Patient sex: F
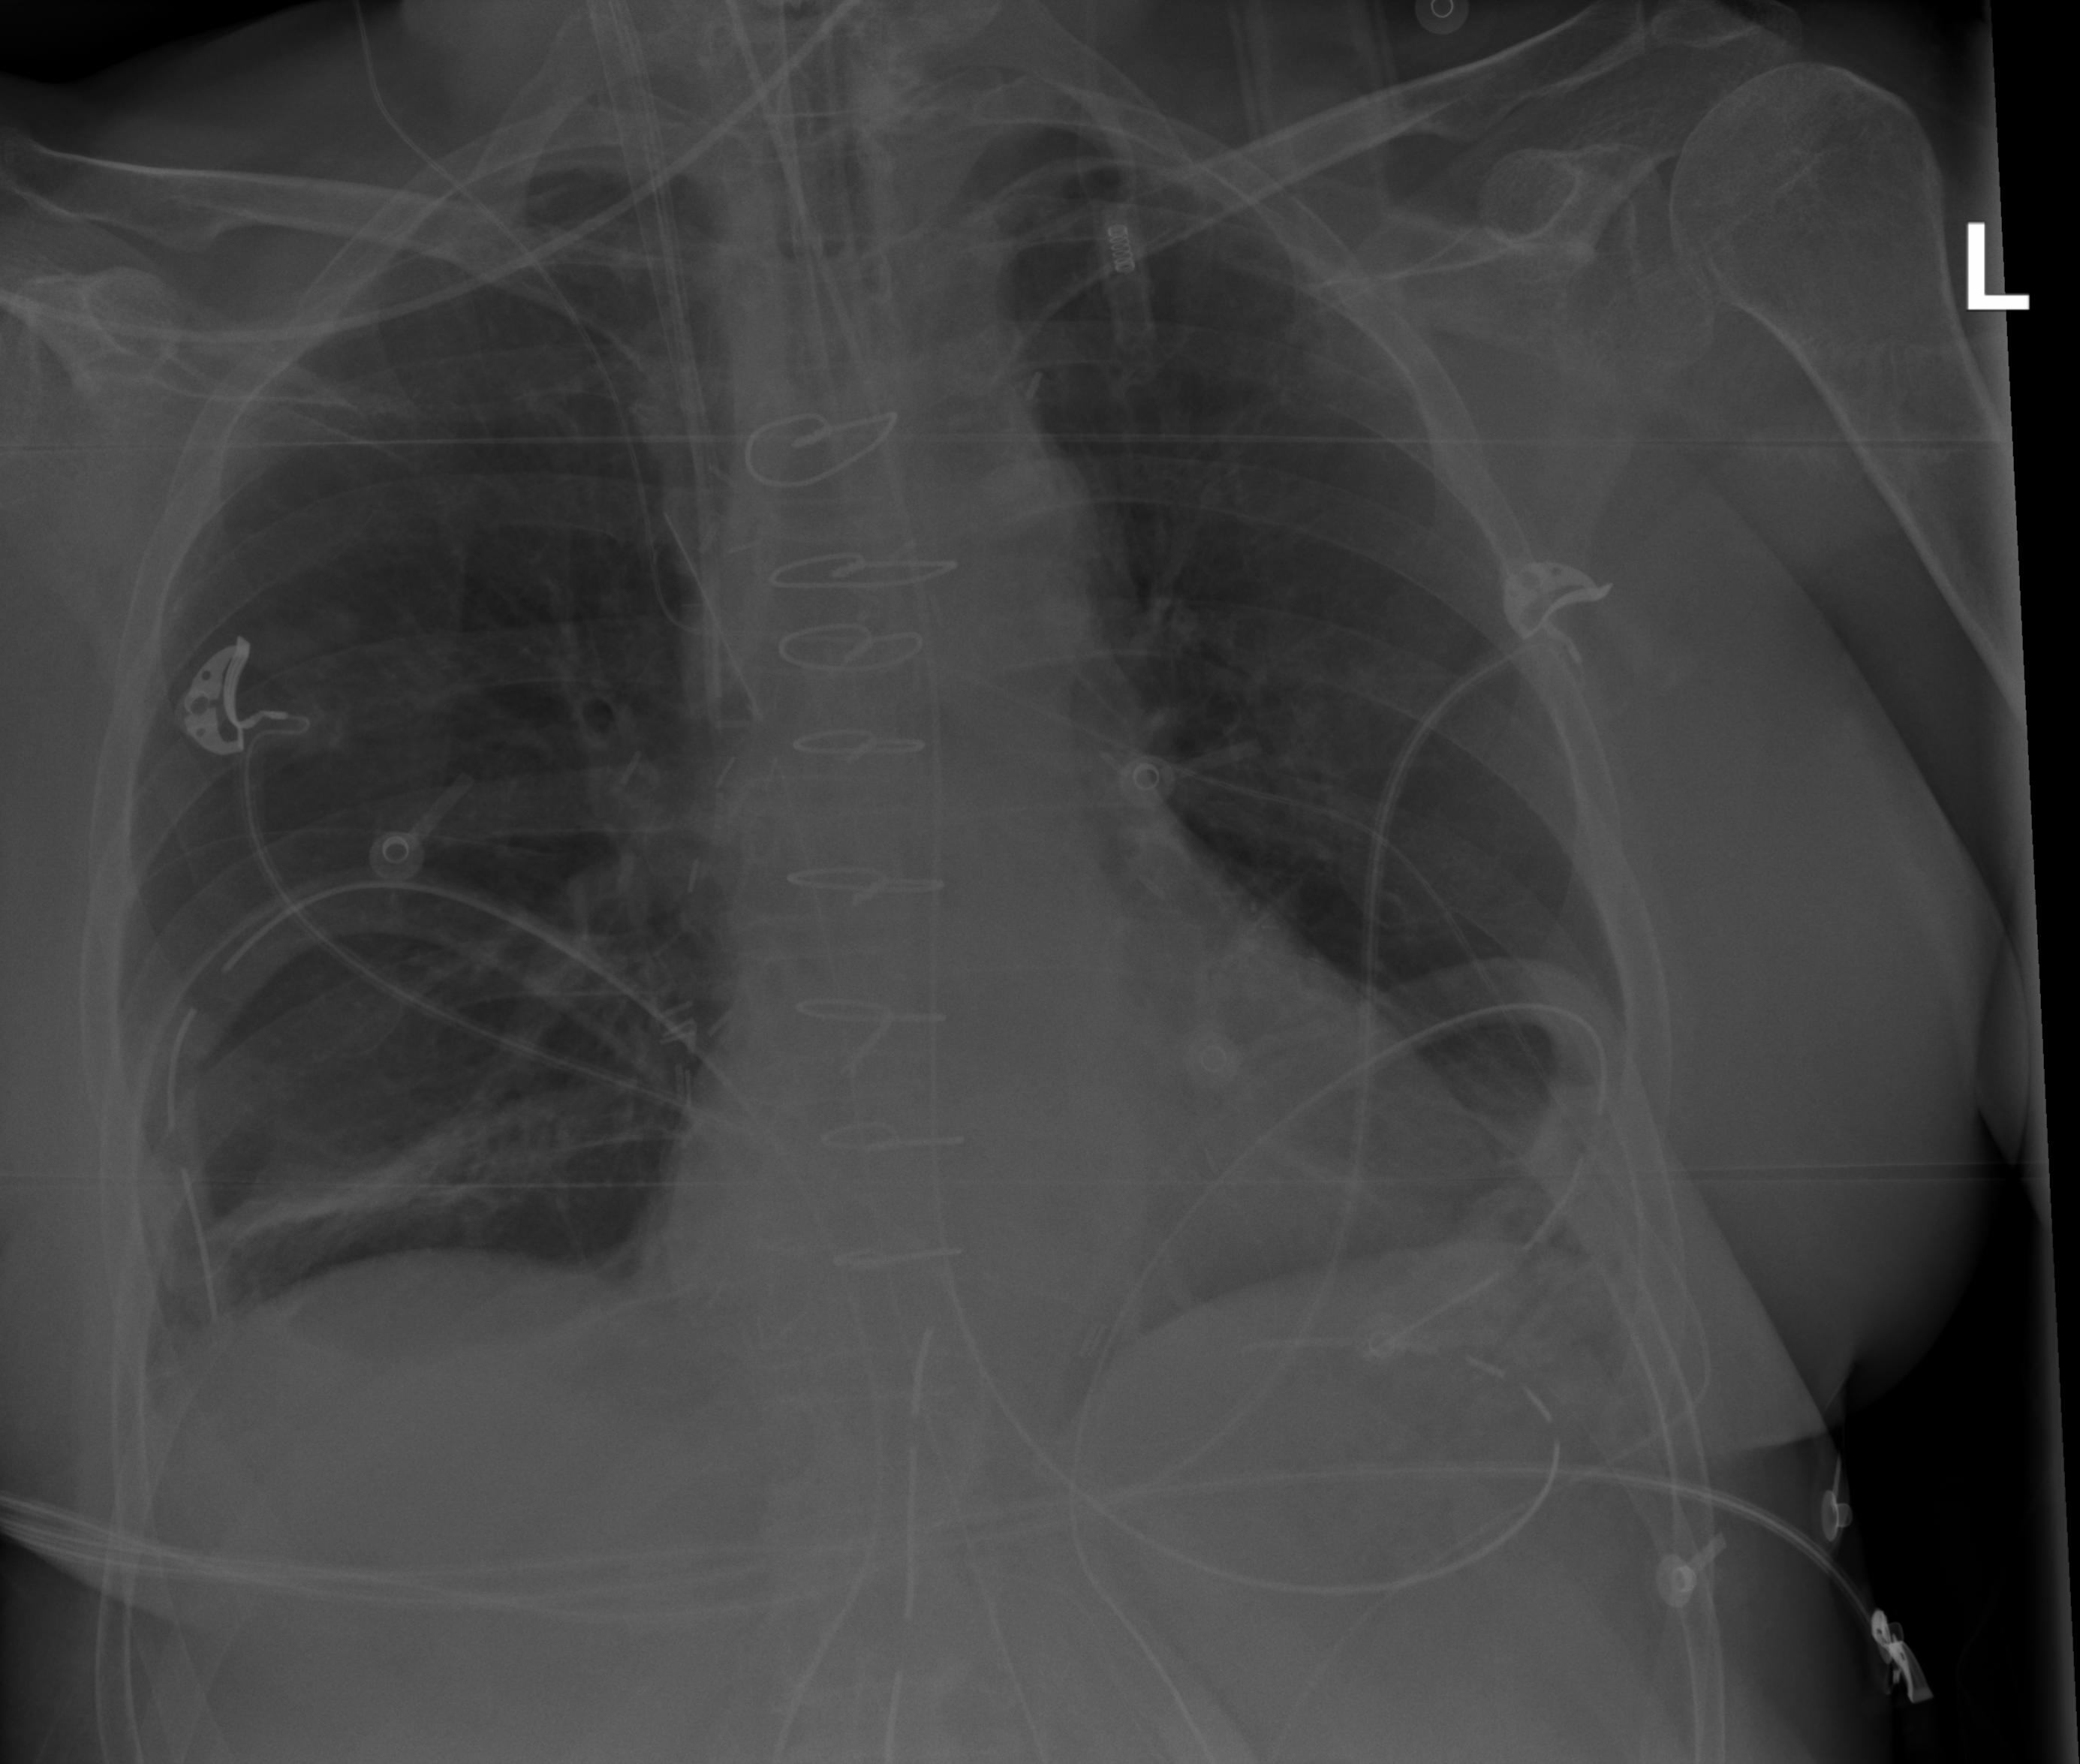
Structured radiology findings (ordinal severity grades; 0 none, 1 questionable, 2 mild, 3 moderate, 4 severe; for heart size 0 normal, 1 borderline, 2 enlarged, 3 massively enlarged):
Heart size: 0
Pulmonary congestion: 0
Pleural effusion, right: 0
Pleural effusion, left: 0
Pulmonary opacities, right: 0
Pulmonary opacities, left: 0
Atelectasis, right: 2
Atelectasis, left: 0